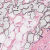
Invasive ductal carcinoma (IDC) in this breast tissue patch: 0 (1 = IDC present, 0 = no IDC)